Aerial crown-view tile of a tropical tree (Barro Colorado Island, Panama), acquired 20240813:
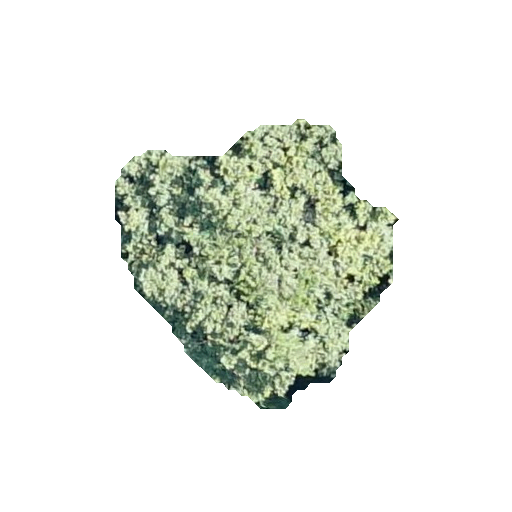
Species: Apeiba membranacea
GBIF accepted scientific name: Apeiba membranacea
Crown area: 82.221 m²